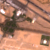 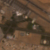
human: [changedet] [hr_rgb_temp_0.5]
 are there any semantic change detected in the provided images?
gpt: No change was made.